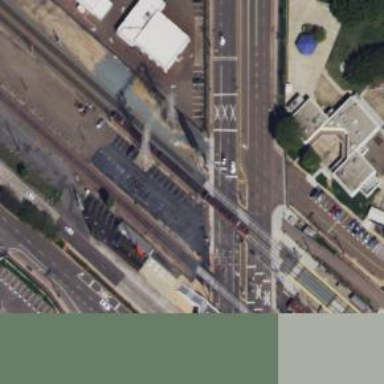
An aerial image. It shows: Light rail electrified with contact line.